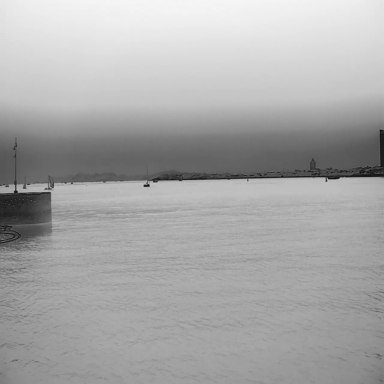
There are 12 objects shown in the infrared image, including a container_ship, six sailboats, and five canoes.